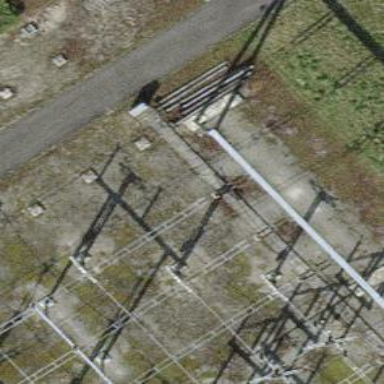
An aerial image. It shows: Busbar power line.